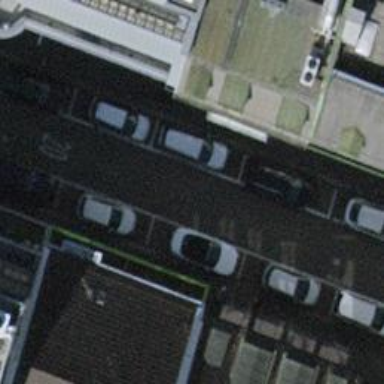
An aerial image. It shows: Parking lane.